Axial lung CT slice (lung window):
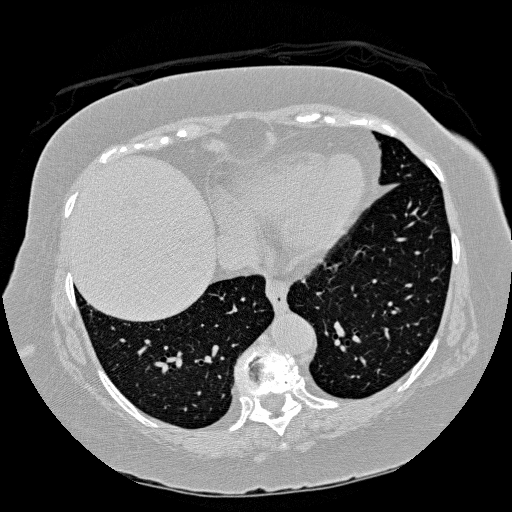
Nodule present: no